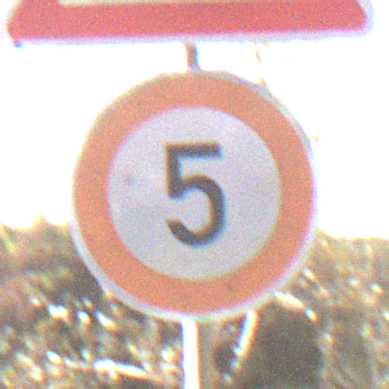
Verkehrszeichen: Geschwindigkeit5
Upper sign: ReiterRechts
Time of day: SunriseSunset
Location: Outdoor (Nature)
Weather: Clear
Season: NotSpecified
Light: Natural